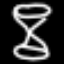
Label: hourglass